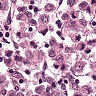
Metastatic tissue present: yes